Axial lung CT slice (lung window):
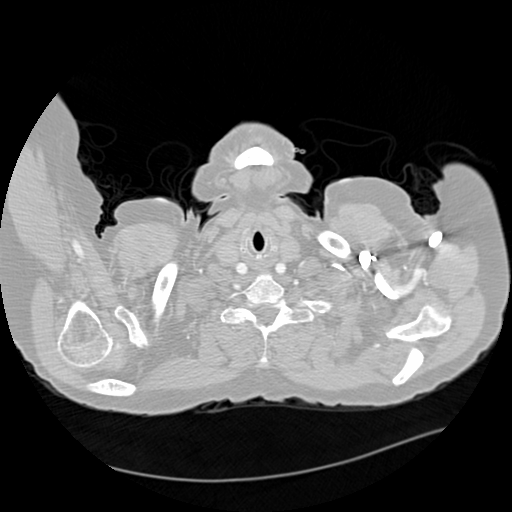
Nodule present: no